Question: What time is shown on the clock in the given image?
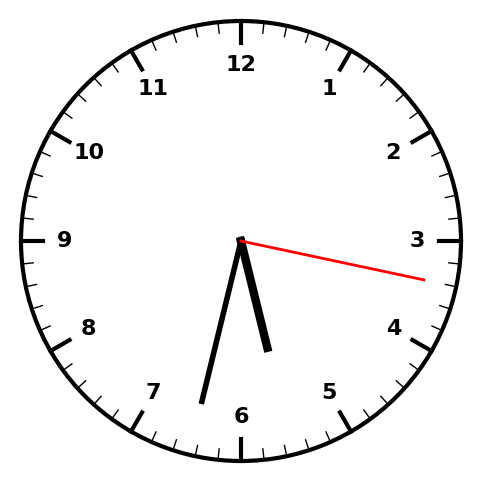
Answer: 05:32:17